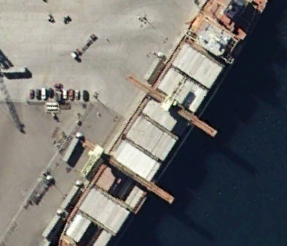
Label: Cargo_ship